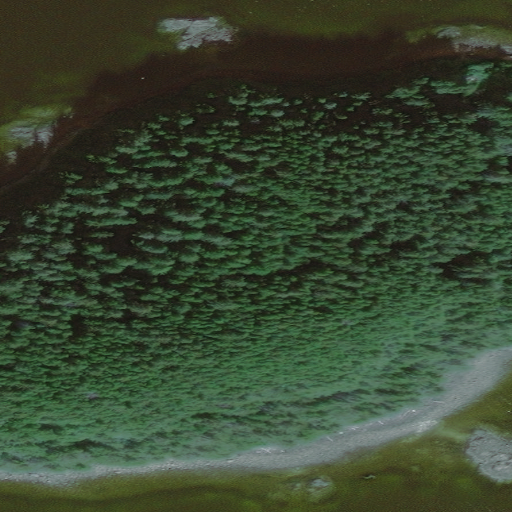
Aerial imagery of island in Alaska named Fairway Island containing only unknown